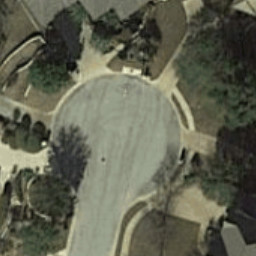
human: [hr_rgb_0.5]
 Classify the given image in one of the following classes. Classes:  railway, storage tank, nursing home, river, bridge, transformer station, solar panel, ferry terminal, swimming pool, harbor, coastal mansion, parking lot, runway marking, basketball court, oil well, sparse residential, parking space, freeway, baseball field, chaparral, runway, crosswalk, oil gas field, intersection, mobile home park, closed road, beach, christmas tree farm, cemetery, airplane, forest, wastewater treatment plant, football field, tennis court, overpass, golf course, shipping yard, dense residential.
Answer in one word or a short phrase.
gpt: closed road